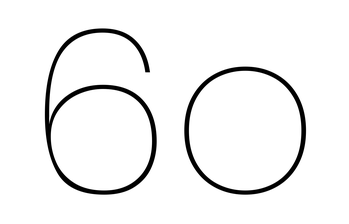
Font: Poppins-Thin